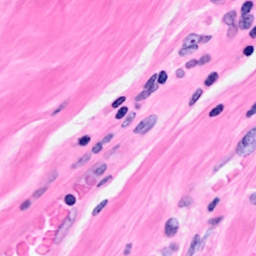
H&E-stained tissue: Breast